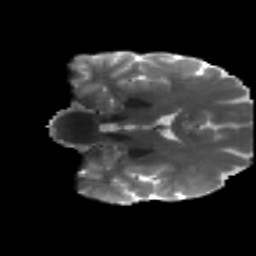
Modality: T2w
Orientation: coronal
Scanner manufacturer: siemens
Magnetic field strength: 3 T
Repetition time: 4.16 s
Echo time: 0.0806 s